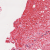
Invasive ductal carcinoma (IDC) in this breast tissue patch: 0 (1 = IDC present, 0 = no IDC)